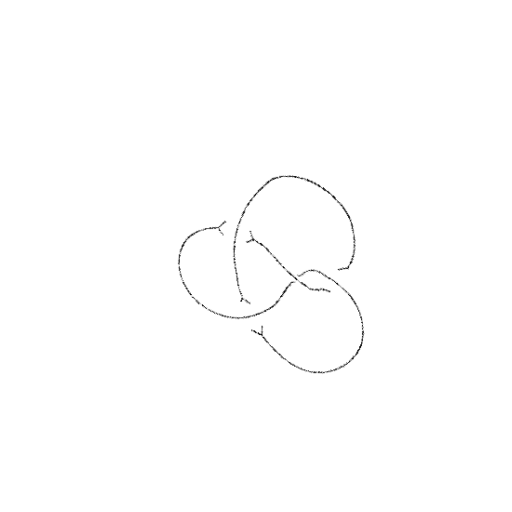
Crossing number: 4